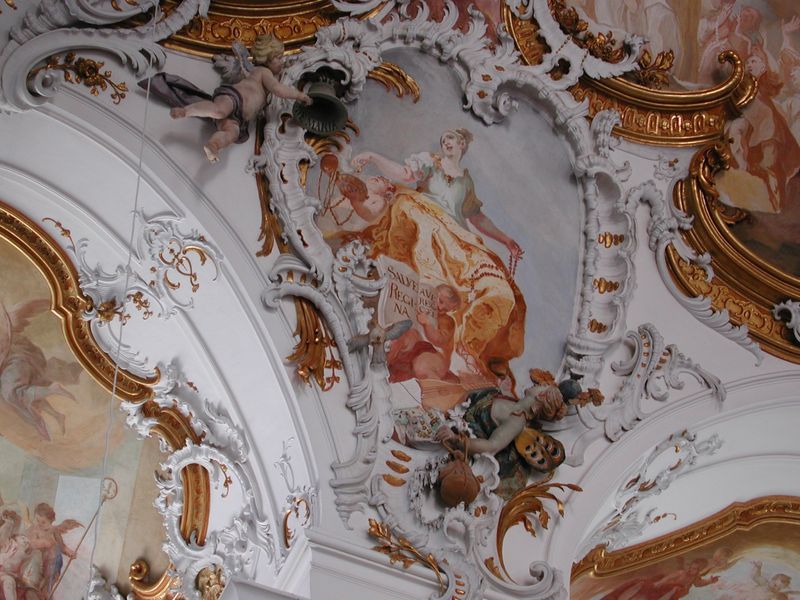
Titel: Deckenfresken der Klosterkiche Zwiefalten
Künstler: Franz Joseph Spiegler
Standort: Reutlingen, Kloster Zwiefalten (EU - D - BW)
Schlagwörter: flügel, weiß, frau, orange, malerei, barock, rahmen, kirche, gold, sack, engel, putto, schrift, kette, figuren, ornamente, waage, seil, beutel, allegorie, skulpturen, glocke, voluten, deckengemälde, fresko, putten, rosenkranz, deckenmalerei, latein, tiepolo, kirckdecke, potten